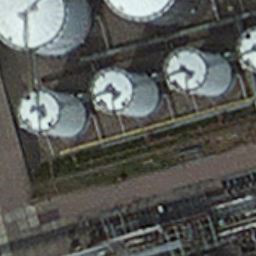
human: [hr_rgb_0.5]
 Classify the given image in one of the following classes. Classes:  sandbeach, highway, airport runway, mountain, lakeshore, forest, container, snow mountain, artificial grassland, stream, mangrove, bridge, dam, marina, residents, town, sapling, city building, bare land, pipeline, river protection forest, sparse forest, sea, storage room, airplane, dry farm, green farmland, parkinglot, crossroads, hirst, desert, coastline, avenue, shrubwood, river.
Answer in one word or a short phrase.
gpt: storage room